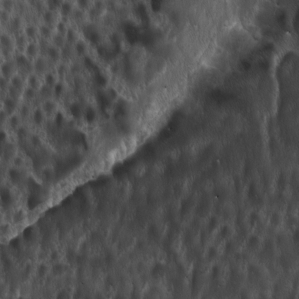
Label: non_frost